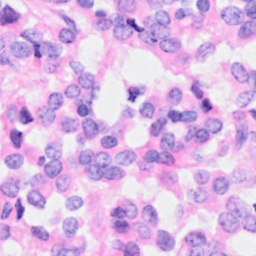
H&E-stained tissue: Breast